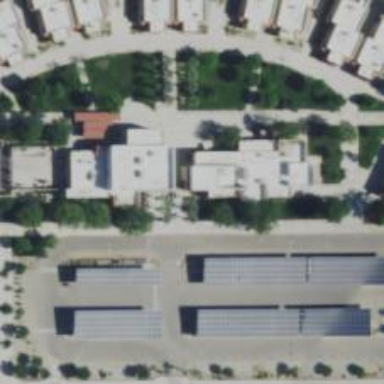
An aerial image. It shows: Entrance to school.